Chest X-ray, AP view. Patient: 15 years old, sex M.
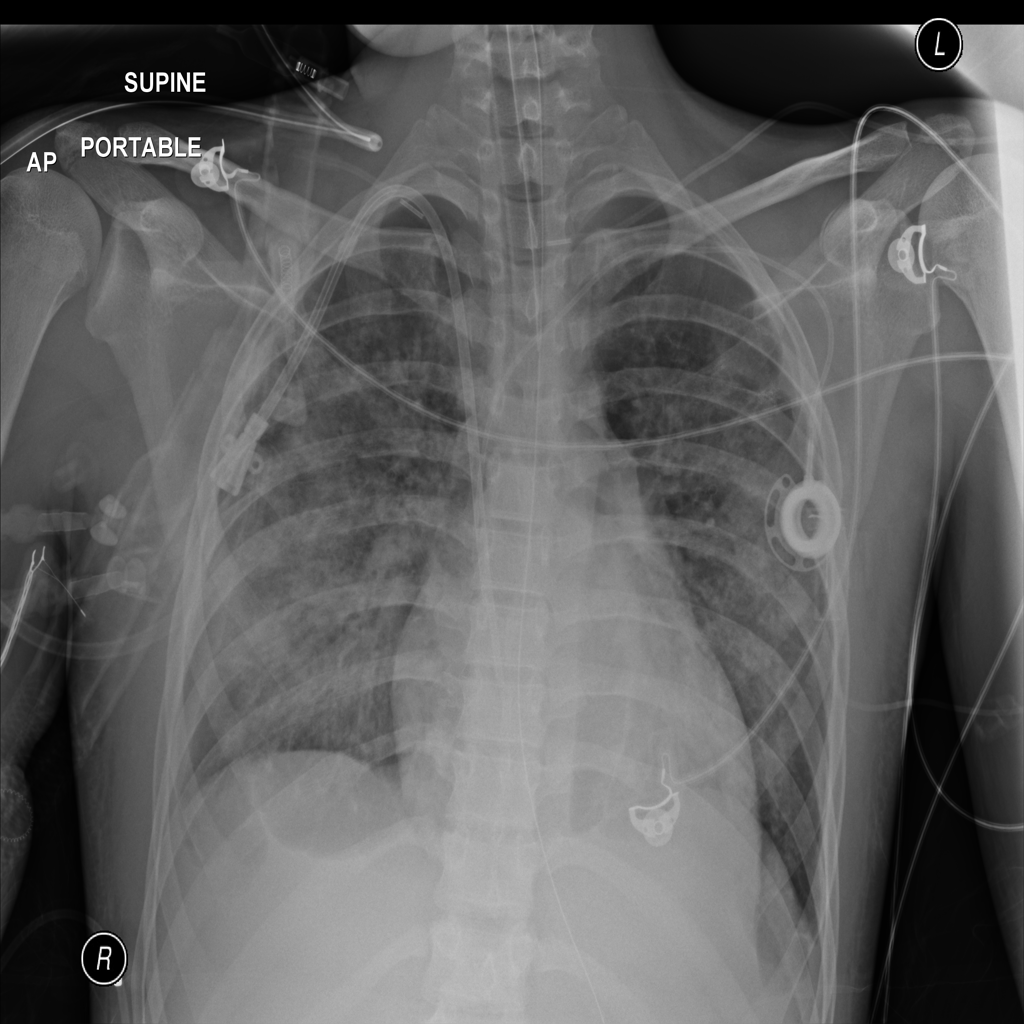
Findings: Edema